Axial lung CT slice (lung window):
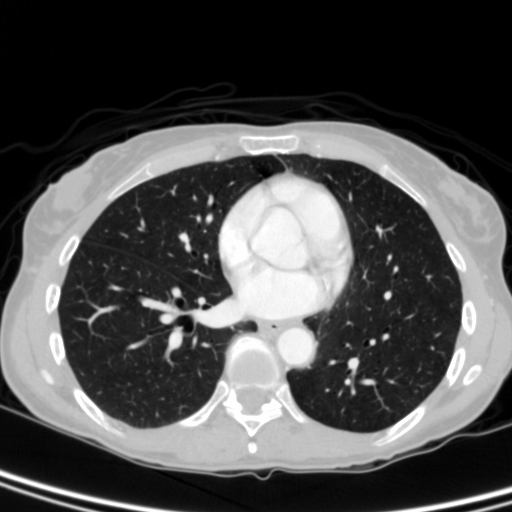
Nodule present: no